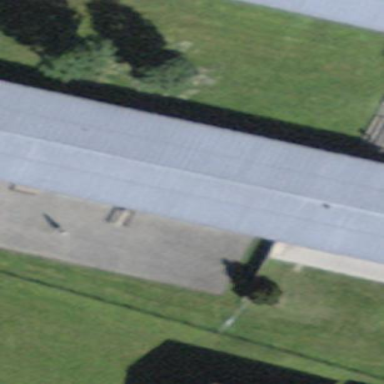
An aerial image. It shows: School building.